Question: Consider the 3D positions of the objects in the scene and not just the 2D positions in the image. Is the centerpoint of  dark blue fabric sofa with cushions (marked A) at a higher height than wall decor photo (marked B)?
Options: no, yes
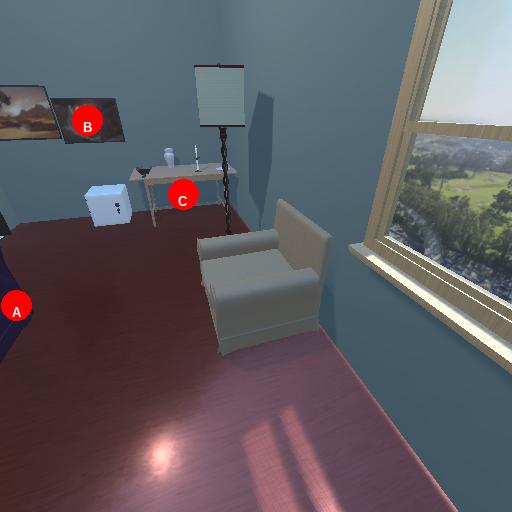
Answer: no